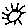
Label: sun